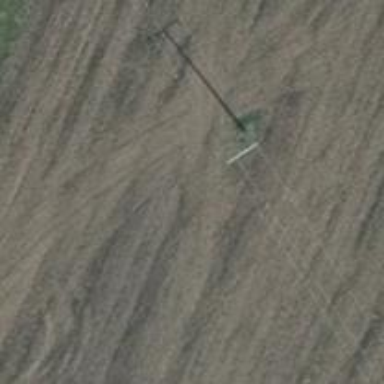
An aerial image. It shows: Power pole.